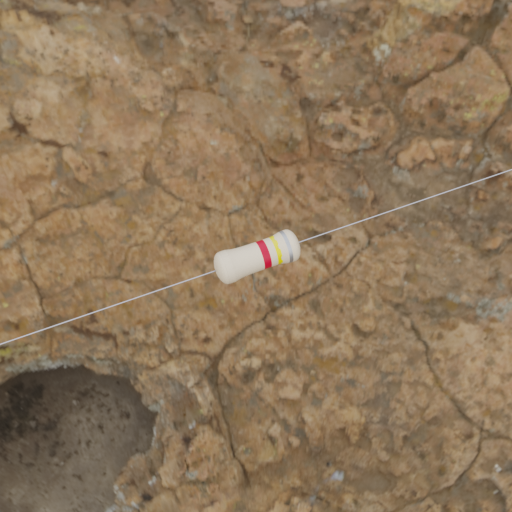
Resistor colour bands (in order): red, yellow, silver